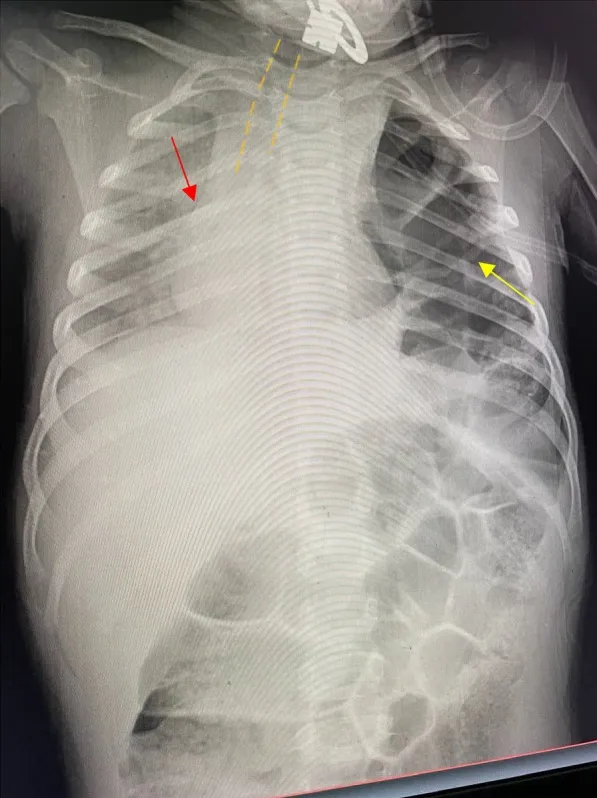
The yellow arrow indicates bowel loops with haustral markings and gas in the left hemithorax. The red arrow indicates a significant shift of the mediastinum to the right side. The image also shows significant tracheal deviation outlined by the yellow dashed line.
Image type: radiology (x_ray)